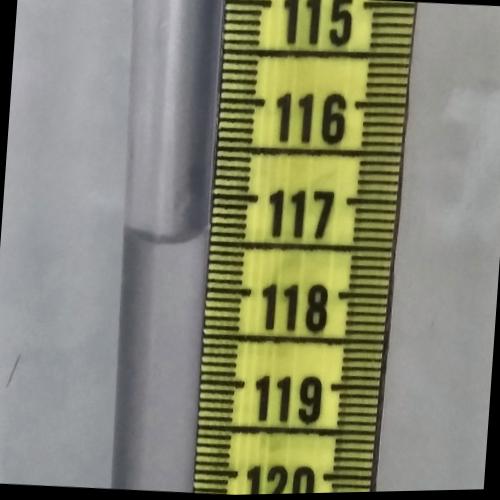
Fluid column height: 117.5 cm